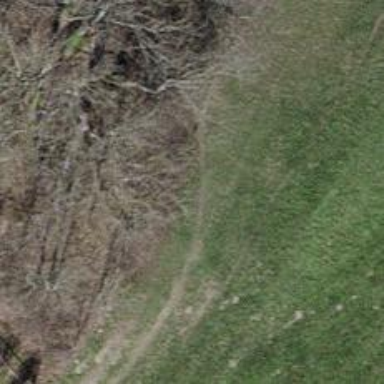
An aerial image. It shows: Path.